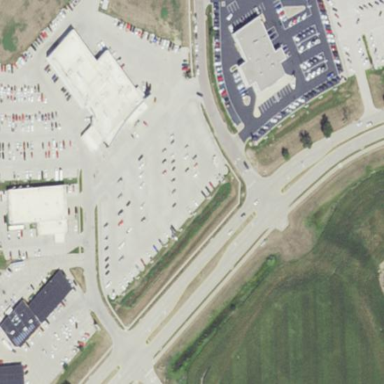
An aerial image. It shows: Commercial area.